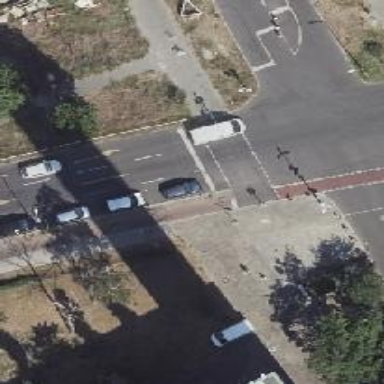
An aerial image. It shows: Road with traffic signals.